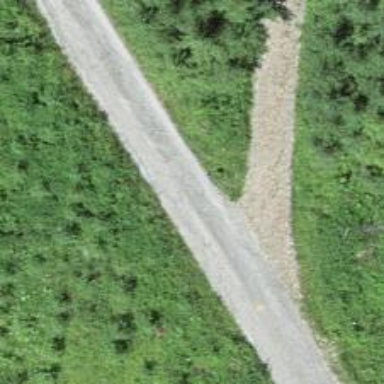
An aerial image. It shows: Track with grade 2 gravel surface.